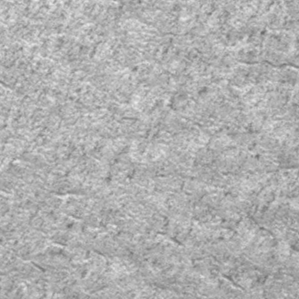
Label: frost